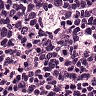
Metastatic tissue present: no